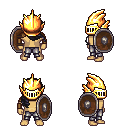
a pixel art fantasy rpg character, male body template, human, tanned skin, leather shoulder armor, metal pants, raven right-swept hairstyle, gold helm, leather bracers, shield, four views (front, back, left, right), 2x2 character sprite sheet, small pixel art, hard edges, no anti-aliasing